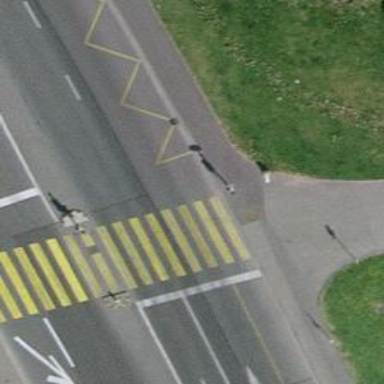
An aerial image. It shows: Asphalt sidewalk leading to platform for public transport.